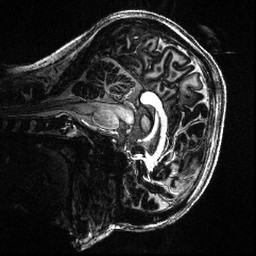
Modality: T1w
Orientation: sagittal
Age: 29
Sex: female
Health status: healthy
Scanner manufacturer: siemens
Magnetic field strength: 7 T
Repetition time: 4.3 s
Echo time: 0.00227 s